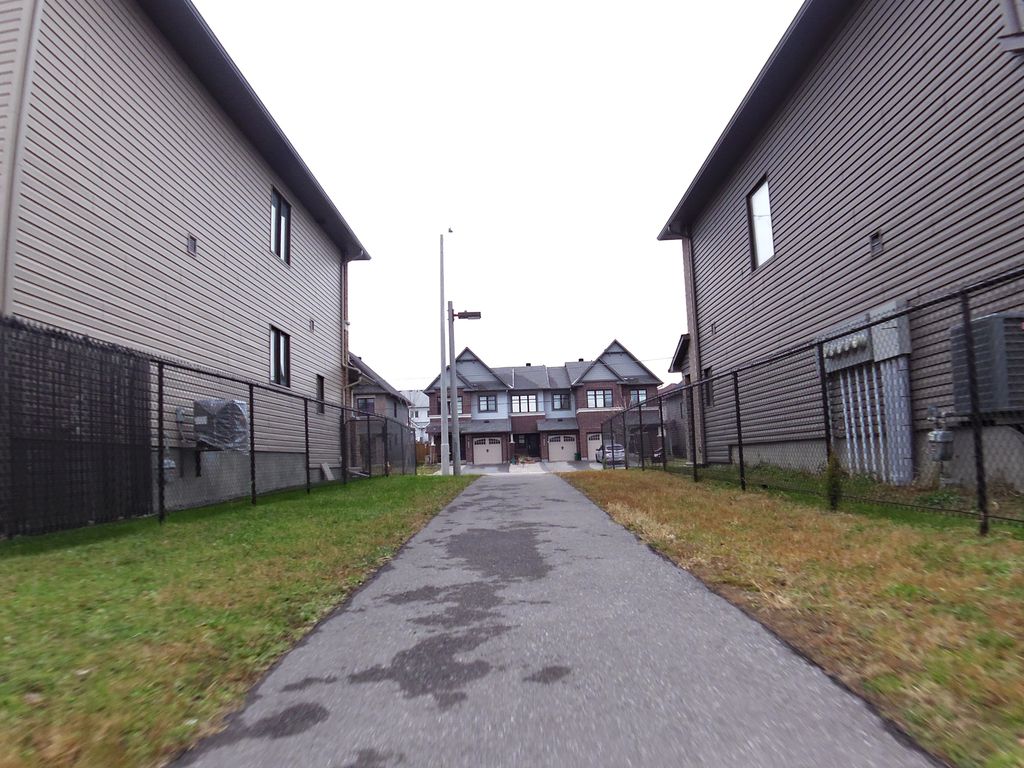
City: ottawa-gatineau